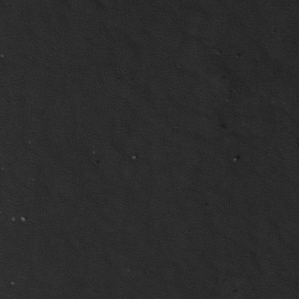
Label: non_frost